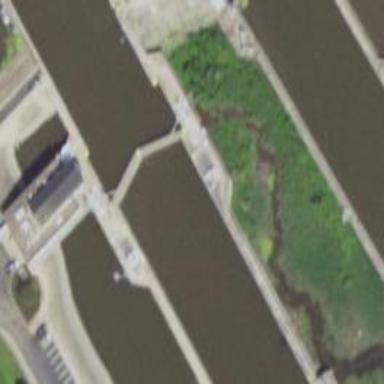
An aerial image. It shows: Lock gate along waterway.